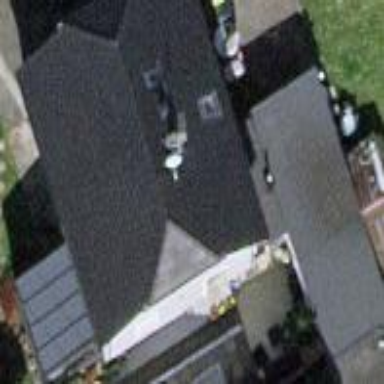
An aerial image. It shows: House with half-hipped roof shape.